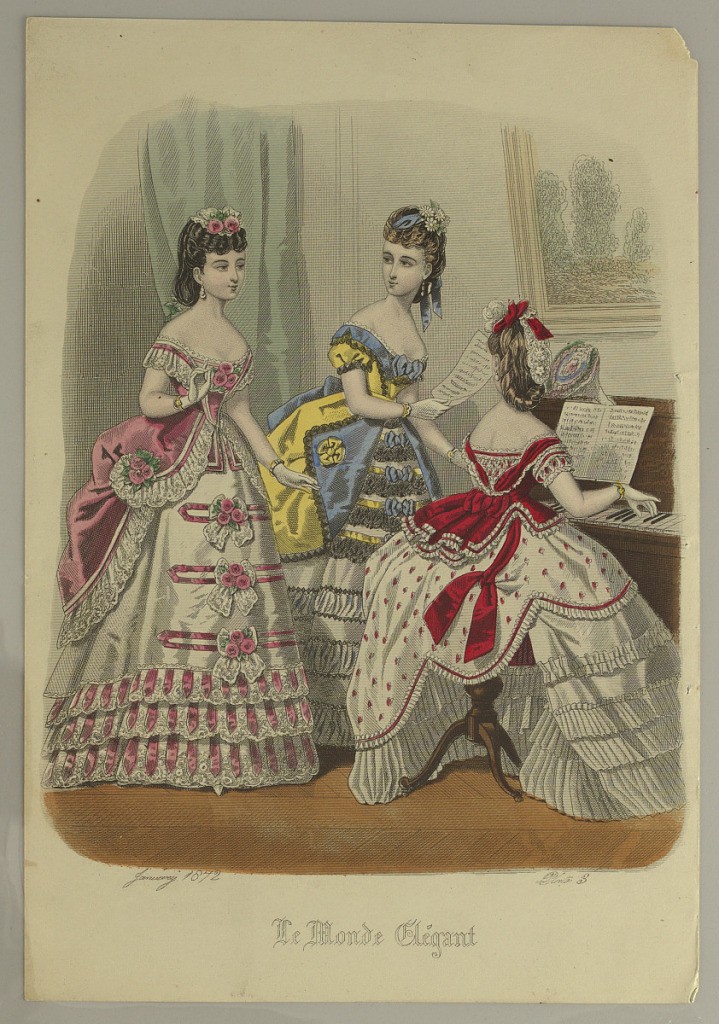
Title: Fashion Plate from Le Monde Elégant
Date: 1872
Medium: Wood engraving, brush and watercolor on paper
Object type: Print
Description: Three young women, the one at right in red and white, at a piano. One at left, in pink and white; center, in gray, blue, and yellow dress with black lace. Title and date below.